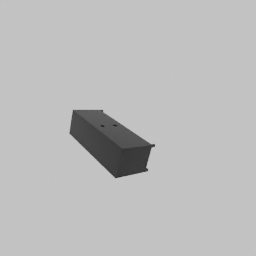
Label: furniture